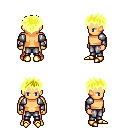
a pixel art fantasy rpg character, male body template, human, tanned skin, steel arm armor, metal pants, gold bedhead hairstyle, gold boots, four views (front, back, left, right), 2x2 character sprite sheet, small pixel art, hard edges, no anti-aliasing